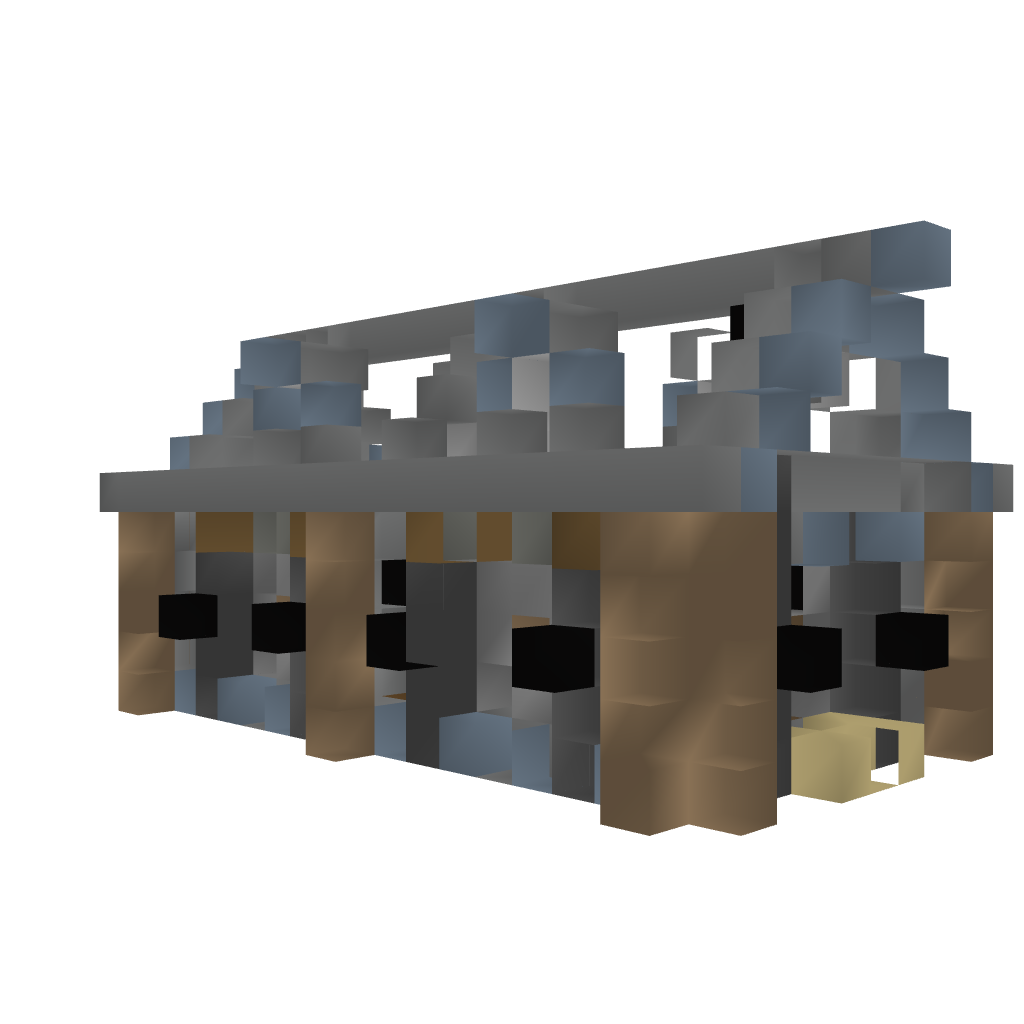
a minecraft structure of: House 1